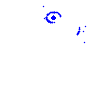
Particle: kaon